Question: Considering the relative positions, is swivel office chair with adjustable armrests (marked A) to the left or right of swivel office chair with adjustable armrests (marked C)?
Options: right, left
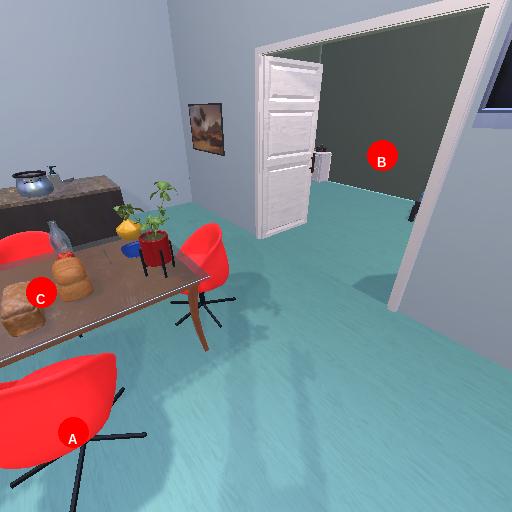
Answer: right